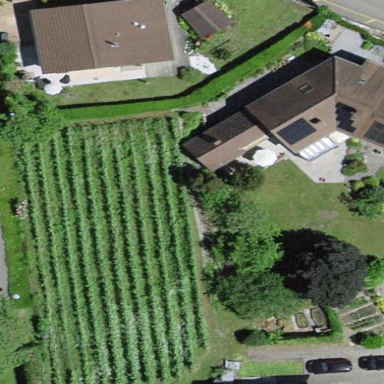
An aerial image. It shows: Vineyard growing grapes.